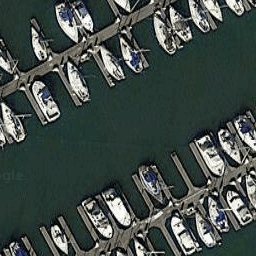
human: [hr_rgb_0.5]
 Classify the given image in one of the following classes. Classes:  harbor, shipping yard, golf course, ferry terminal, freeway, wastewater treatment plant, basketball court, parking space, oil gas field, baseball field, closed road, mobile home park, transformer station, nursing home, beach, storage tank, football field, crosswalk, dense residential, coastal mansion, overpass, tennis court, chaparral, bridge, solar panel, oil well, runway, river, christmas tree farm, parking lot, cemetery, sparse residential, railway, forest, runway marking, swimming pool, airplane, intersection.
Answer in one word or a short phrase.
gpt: harbor